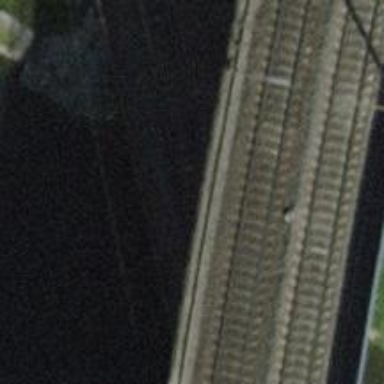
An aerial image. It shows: Single-track railway bridge with contact lines for electrification.